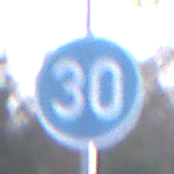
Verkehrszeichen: VorgeschriebeneMindestgeschwindigkeit
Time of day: MorningAfternoon
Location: Outdoor (Nature)
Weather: PartlyCloudy
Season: NotSpecified
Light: Natural